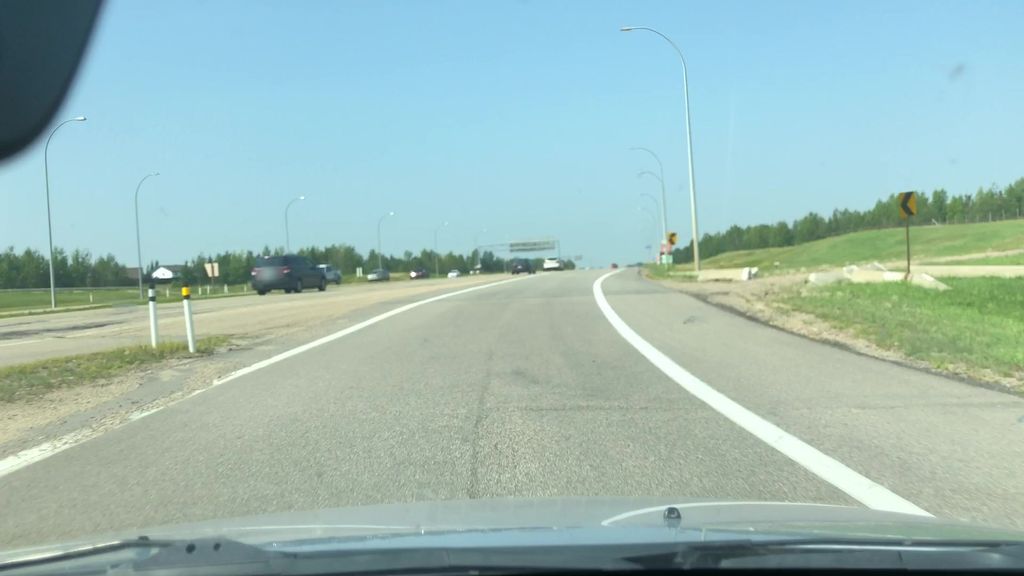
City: edmonton